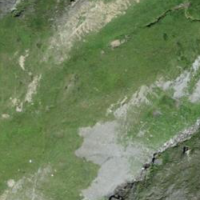
EUNIS habitat code: 26
Species observed at this site:
Ajuga pyramidalis
Hedysarum hedysaroides